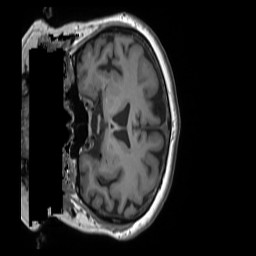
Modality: T1w
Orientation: coronal
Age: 66
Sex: female
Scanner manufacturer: siemens
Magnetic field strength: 3 T
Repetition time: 1.55 s
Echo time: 0.00234 s